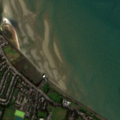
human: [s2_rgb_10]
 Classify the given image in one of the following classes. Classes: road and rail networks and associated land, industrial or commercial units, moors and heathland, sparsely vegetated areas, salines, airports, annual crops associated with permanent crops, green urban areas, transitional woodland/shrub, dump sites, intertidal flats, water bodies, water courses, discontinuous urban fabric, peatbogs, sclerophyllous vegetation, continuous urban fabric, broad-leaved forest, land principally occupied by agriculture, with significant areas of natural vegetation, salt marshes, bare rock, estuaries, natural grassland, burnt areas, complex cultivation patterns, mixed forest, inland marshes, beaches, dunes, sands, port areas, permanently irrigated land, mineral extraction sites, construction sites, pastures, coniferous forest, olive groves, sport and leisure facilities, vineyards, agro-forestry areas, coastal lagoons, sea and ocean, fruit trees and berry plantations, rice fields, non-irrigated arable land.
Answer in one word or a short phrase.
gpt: discontinuous urban fabric, intertidal flats